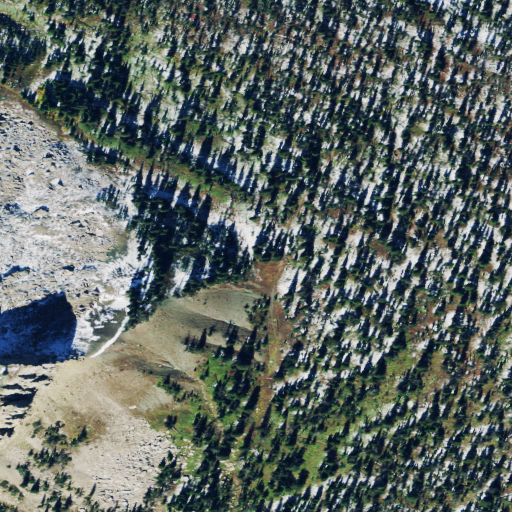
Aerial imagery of gap in Montana named Larch Hill Pass containing evergreen forest, barren land, and grassland